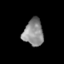
Tissue: skin
Cell type: Epithelial cells
Senescence score: 0.2521
Nuclear area (px): 514
Mean DAPI intensity: 142.914